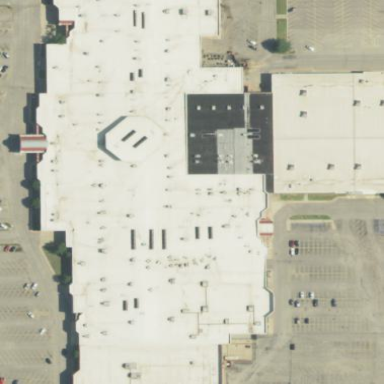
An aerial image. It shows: Mall building.